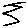
Label: zigzag